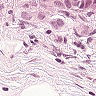
Metastatic tissue present: yes